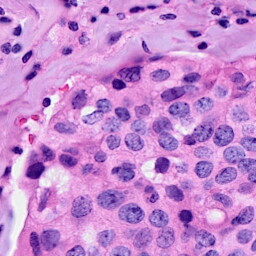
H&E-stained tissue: Breast